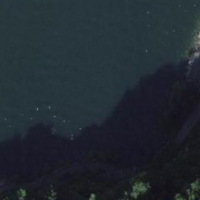
EUNIS habitat code: 14
Species observed at this site:
Urtica dioica